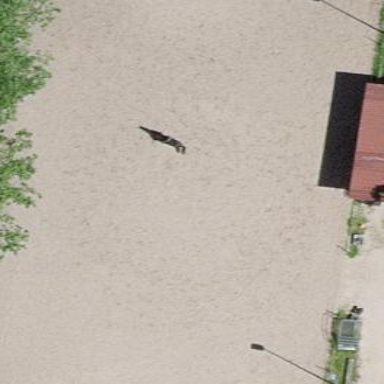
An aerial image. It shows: Equestrian pitch for leisure land activities.